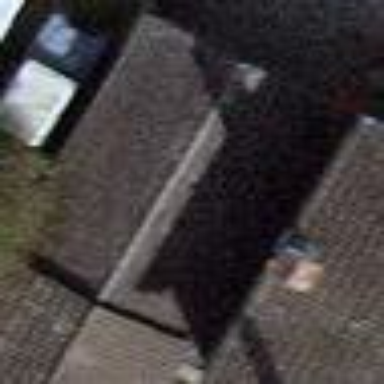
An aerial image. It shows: View of roof of building.